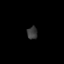
Tissue: skin
Cell type: T cells
Senescence score: 0.1834
Nuclear area (px): 129
Mean DAPI intensity: 57.101